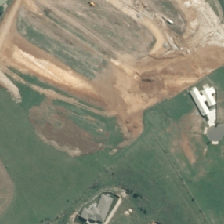
Land cover: urban_build_up